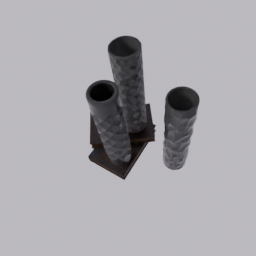
Label: decoration